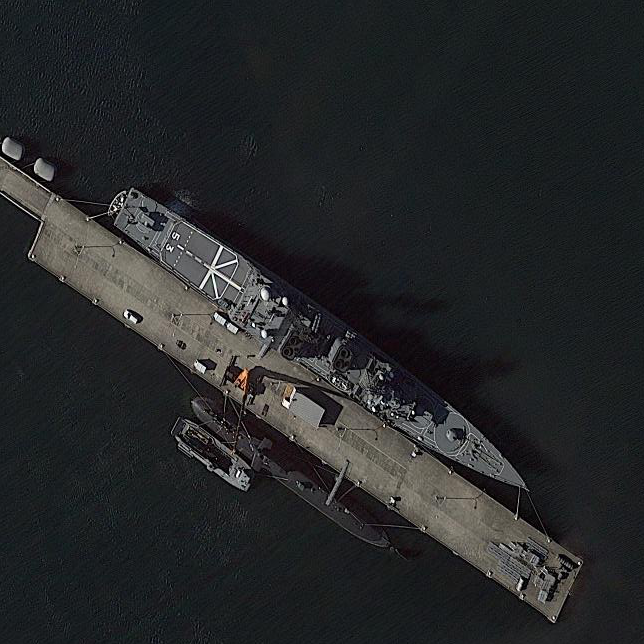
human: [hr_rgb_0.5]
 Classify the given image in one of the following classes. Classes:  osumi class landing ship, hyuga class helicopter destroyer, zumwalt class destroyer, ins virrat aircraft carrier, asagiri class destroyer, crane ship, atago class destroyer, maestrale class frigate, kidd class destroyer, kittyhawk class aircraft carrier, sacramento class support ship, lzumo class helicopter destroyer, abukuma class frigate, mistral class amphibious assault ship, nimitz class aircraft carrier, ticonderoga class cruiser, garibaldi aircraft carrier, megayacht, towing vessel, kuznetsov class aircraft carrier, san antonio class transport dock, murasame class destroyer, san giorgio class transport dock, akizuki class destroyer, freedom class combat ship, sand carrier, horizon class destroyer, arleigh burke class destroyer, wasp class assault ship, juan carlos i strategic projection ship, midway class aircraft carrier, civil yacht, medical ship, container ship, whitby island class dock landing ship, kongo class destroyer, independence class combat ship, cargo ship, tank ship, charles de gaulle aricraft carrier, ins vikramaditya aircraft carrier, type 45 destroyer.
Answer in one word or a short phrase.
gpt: Asagiri class destroyer